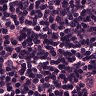
Metastatic tissue present: no